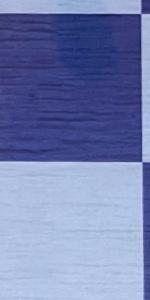
Label: Empty